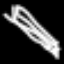
Label: pencil